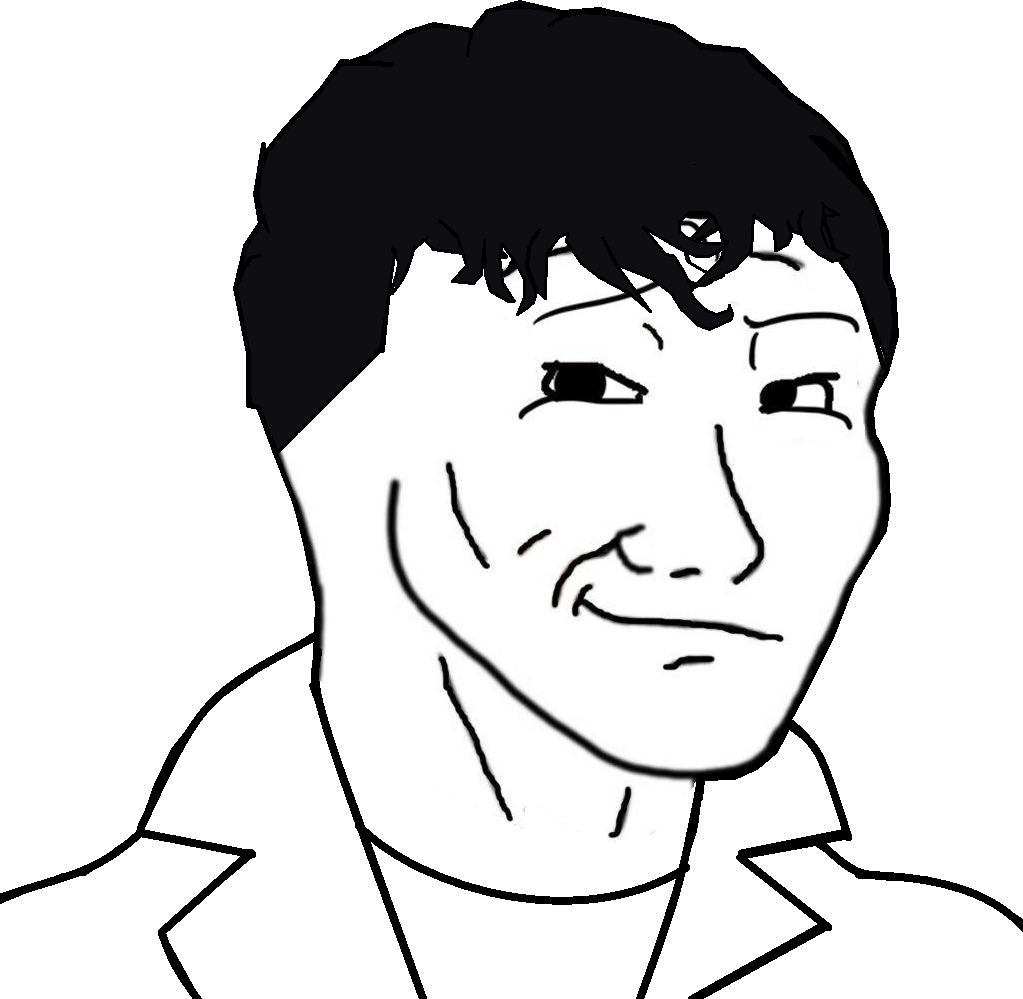
Label: 5_Smugjak